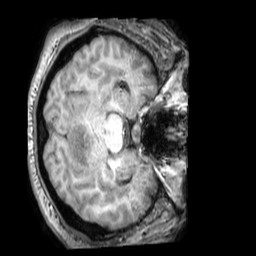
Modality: T1w
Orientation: axial
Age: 39
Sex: male
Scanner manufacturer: philips
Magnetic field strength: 3 T
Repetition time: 0.009871 s
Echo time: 0.004605 s